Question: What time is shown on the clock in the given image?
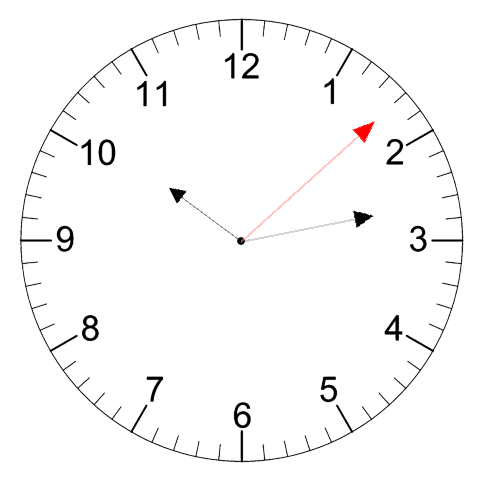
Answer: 10:13:08